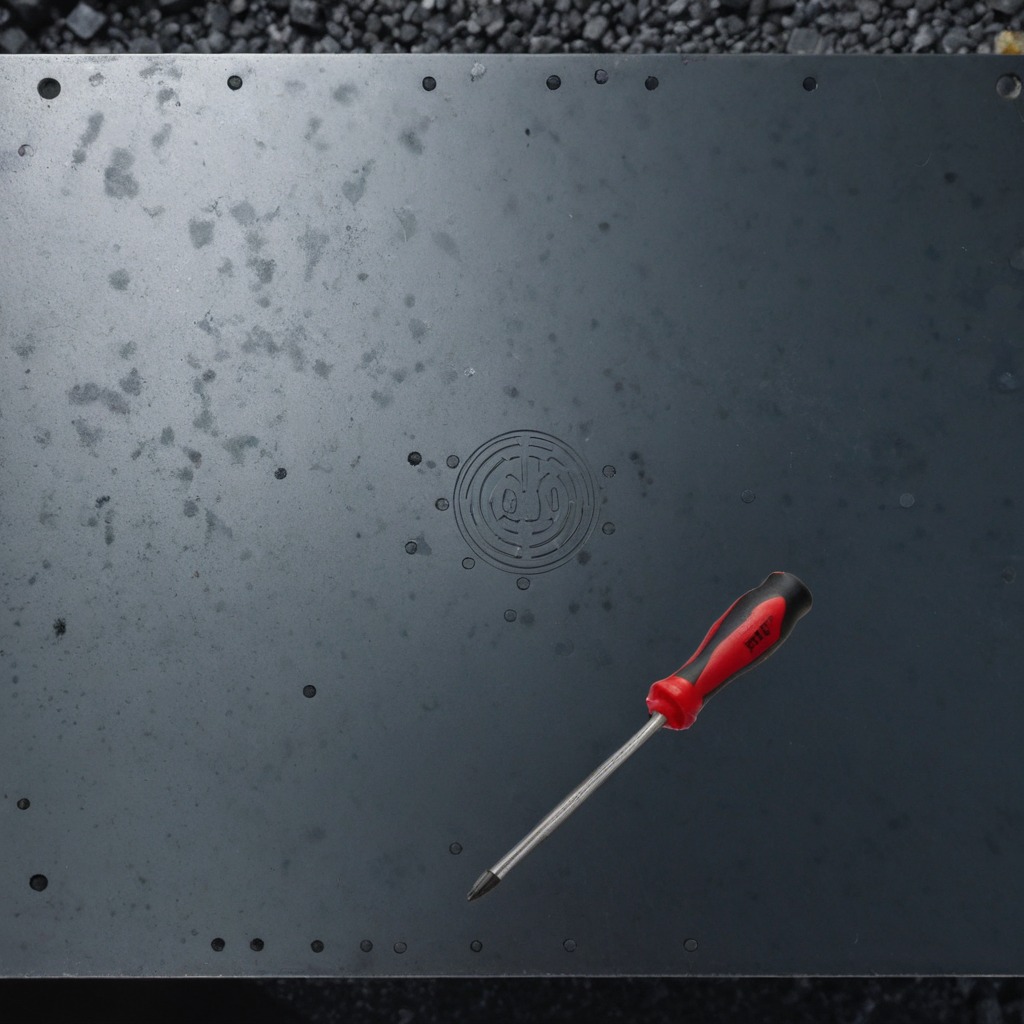
A screwdriver lying on a cold steel table in a mining workshop gritty textures